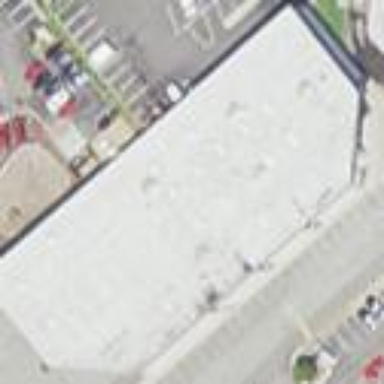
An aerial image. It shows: Building housing furniture shop.